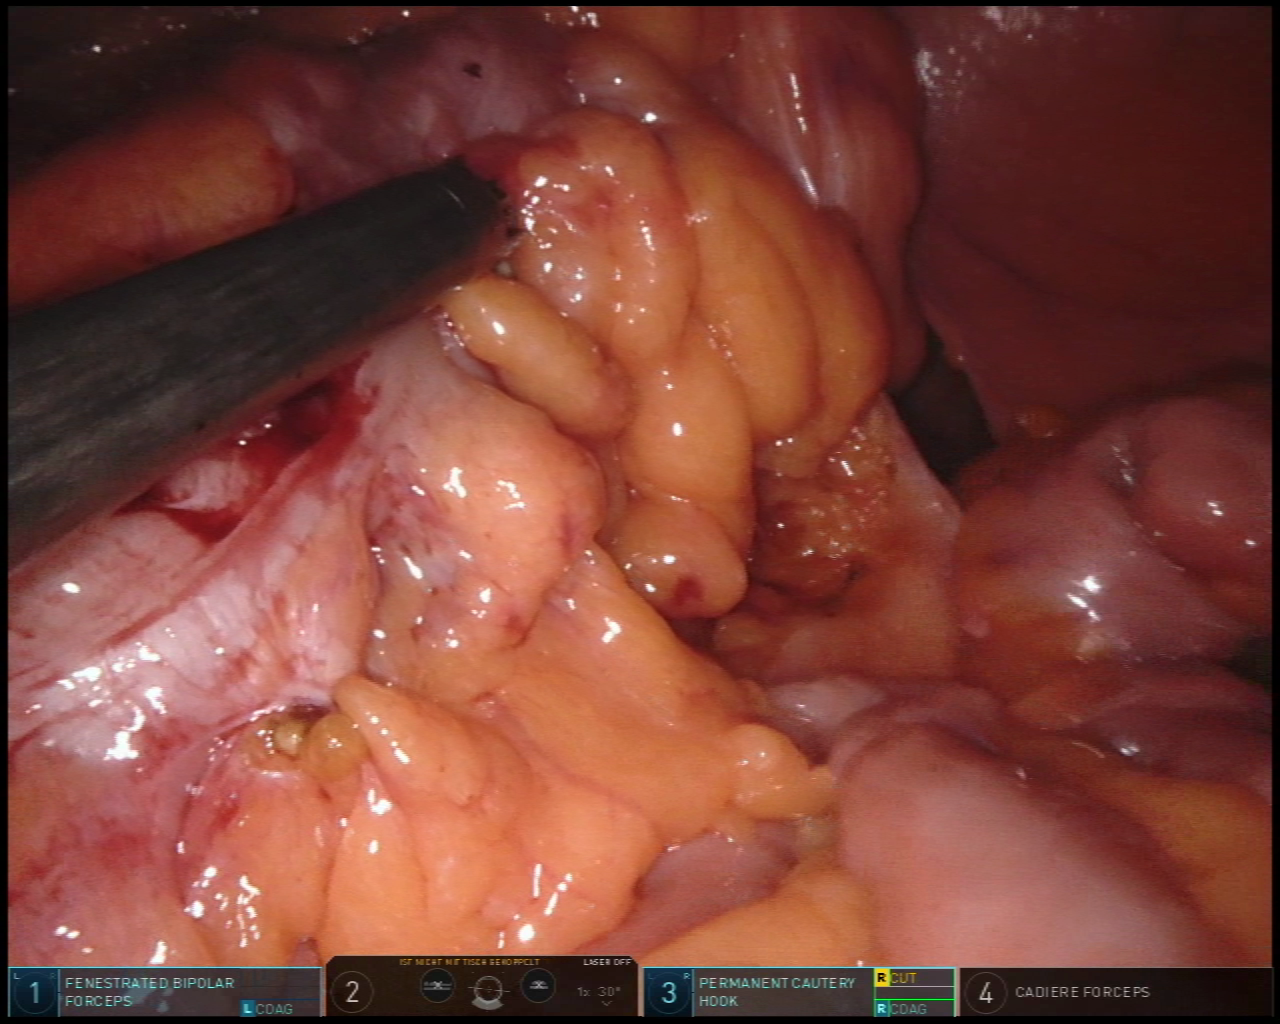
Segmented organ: small_intestine
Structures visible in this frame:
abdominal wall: yes
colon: yes
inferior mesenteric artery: no
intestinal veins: no
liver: no
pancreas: no
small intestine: yes
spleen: no
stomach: no
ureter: no
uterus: no
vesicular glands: no